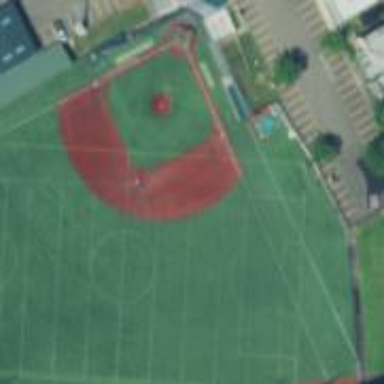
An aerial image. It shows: Baseball pitch with artificial turf for leisure and sports activities.